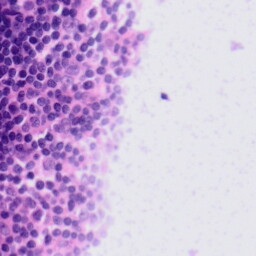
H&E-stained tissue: Tonsil